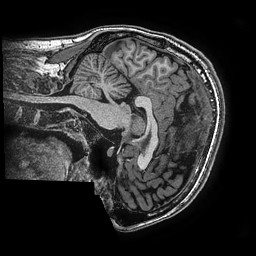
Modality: T1w
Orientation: sagittal
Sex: male
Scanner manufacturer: ge
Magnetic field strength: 3 T
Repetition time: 0.0077 s
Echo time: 0.003436 s